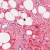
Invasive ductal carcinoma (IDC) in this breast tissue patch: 0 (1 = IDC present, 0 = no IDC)